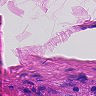
Metastatic tissue present: no